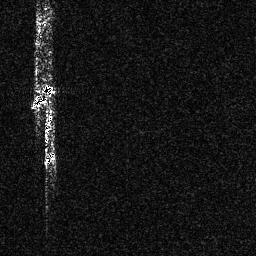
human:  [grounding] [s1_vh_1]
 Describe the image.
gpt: In the satellite image, there is  <ref>1 medium ship </ref> <box>[[11, 32, 21, 42, 0]]</box> located at left.